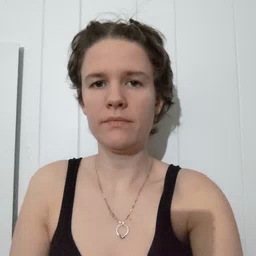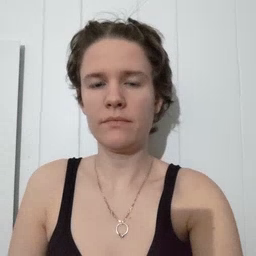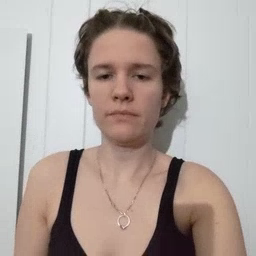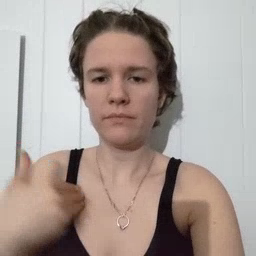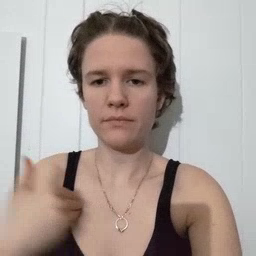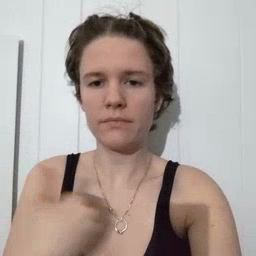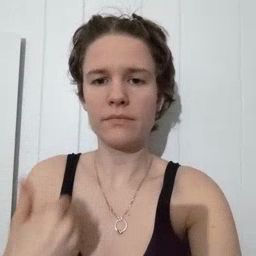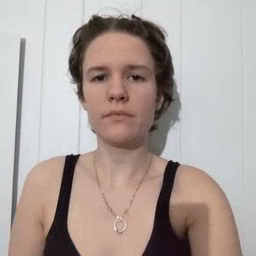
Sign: animal